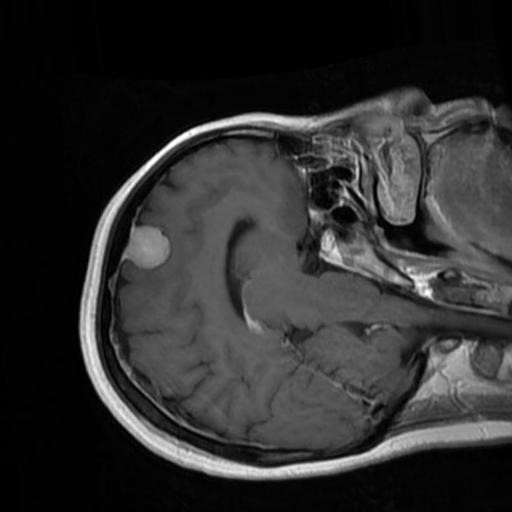
Label: brain_menin